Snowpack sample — Buffalo Mountain, Silverthorne, Colorado, USA (2/22/26, 2:02 PM MST)
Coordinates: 39.622, -106.113
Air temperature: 33 °F
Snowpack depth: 63 cm
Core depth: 20 cm
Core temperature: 24.8 °F
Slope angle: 11°, slope face: 116°
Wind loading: low
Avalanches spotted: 0
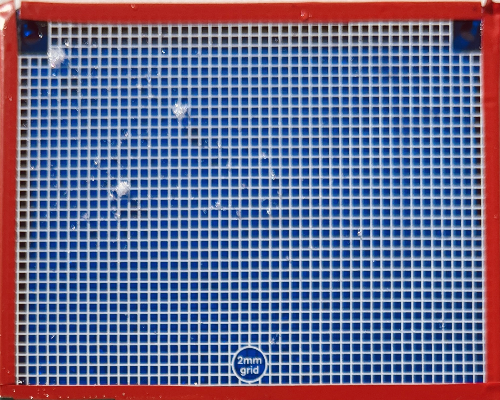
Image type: profile
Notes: In a firebreak similar to site 1, minimal wind loading with no spotted avalanches (not many faces in view though)